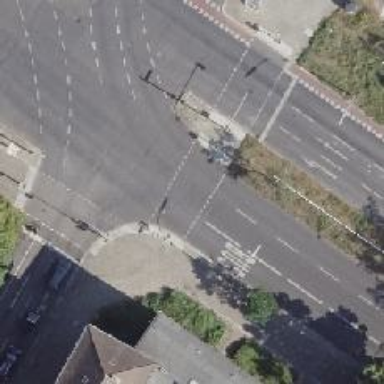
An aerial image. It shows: Road crossing with traffic signals.